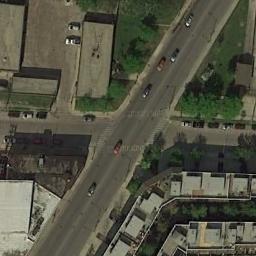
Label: intersection